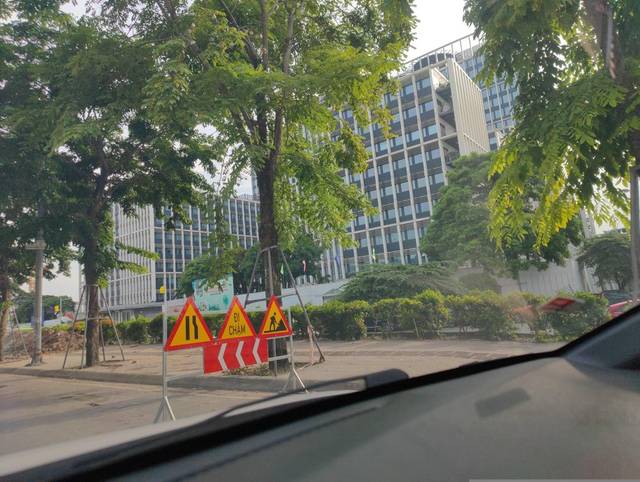
Region: Vietnam
Coordinates: 21.049, 105.781